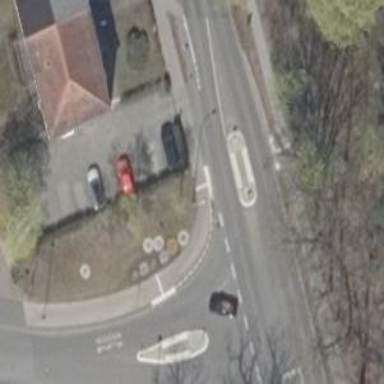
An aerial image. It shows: Uncontrolled road crossing with pedestrian island.